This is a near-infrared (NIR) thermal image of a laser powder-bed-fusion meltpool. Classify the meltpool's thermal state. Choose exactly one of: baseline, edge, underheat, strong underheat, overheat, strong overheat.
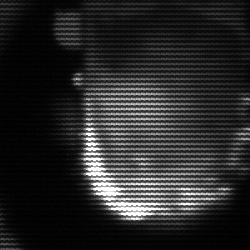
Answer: baseline